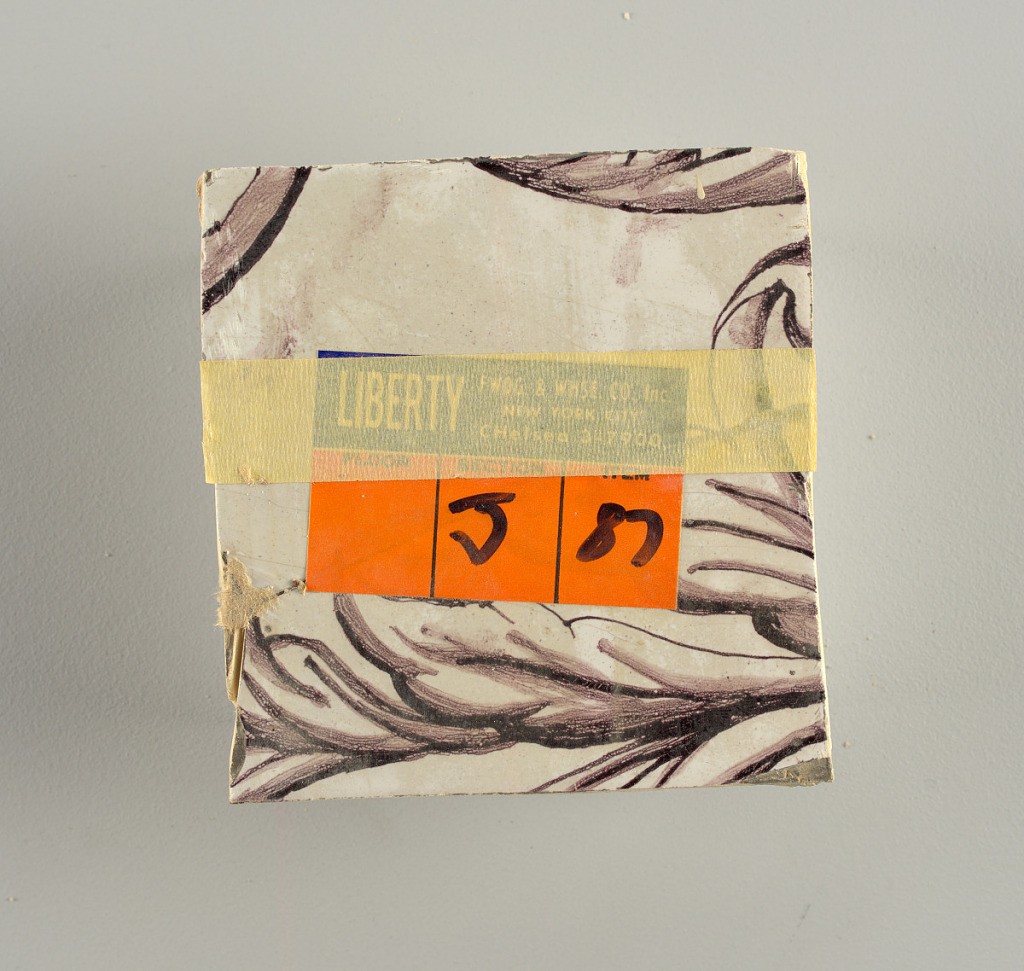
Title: Wall facing
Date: ca. 1725
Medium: tin-glazed earthenware, underglaze
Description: Two vertical rectangles, twenty-three tiles high.  A) Nine tiles wide at top; seven tiles wide at bottom.  B) Ten and one-half tiles wide.

Arabesque design of foliage.  A) with centered figure of Justice under a canopy.  B) with centered urn.